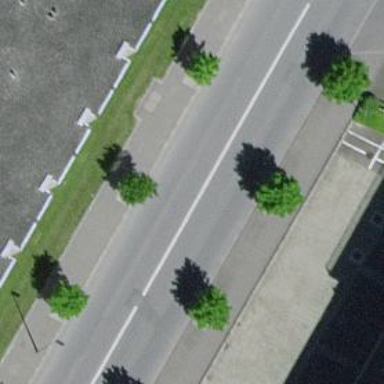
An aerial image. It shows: Avenue of broadleaved trees.